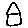
Label: house